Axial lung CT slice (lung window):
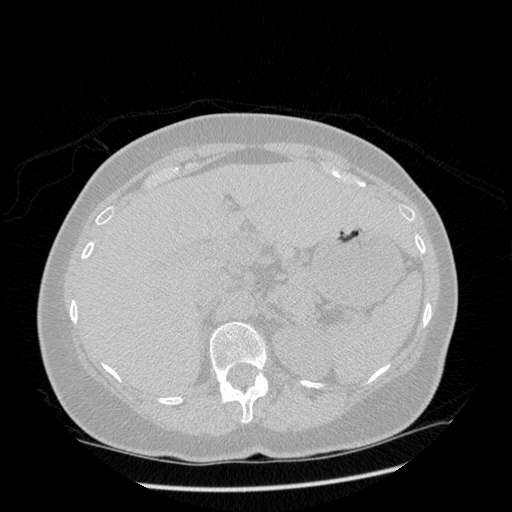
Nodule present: no